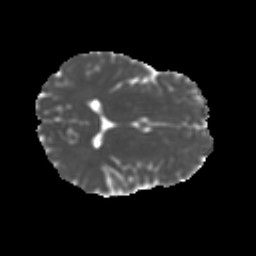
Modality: MD
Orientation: axial
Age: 16
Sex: female
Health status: ill
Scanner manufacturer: ge
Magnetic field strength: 3 T
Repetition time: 6.752 s
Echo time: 0.079 s